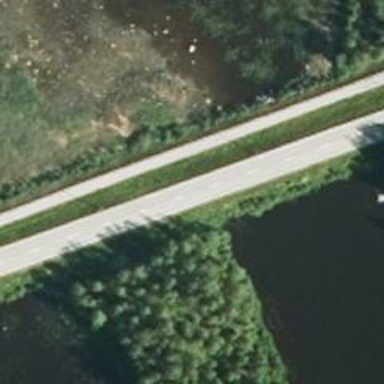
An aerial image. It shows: Tertiary road with embankment.